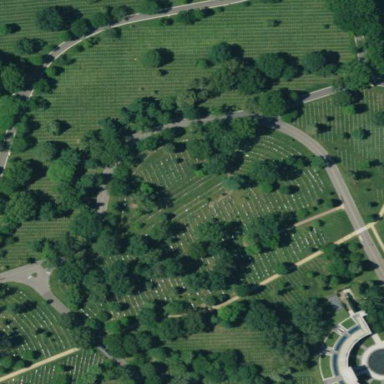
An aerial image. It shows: Sector in the cemetery.